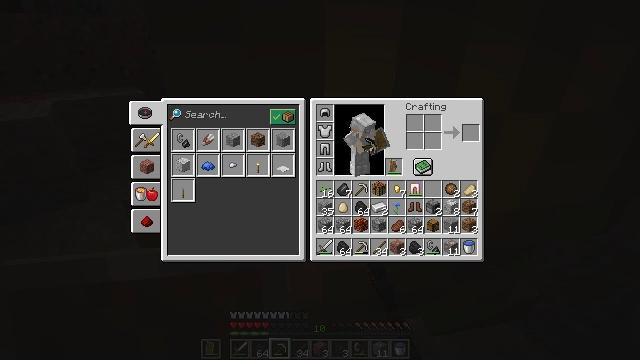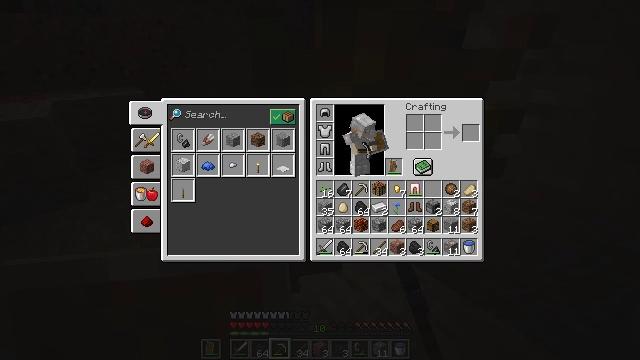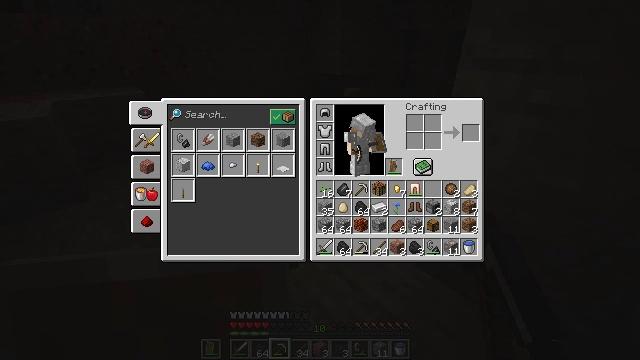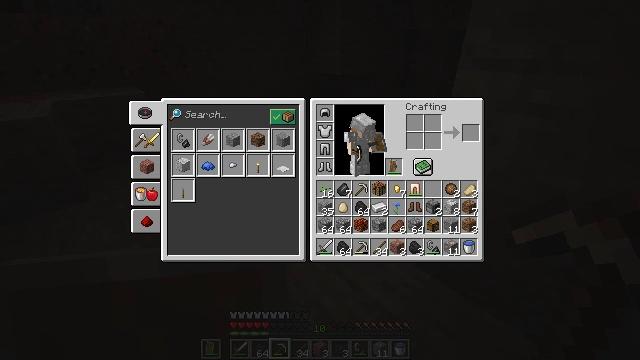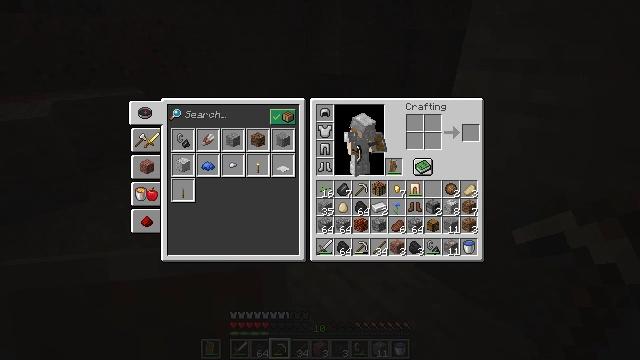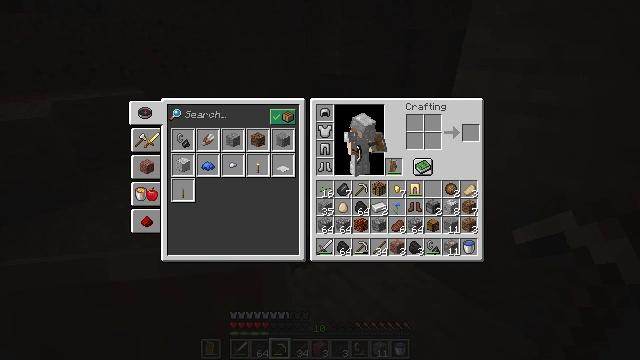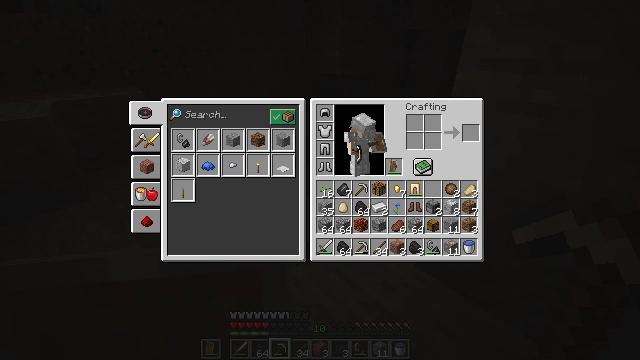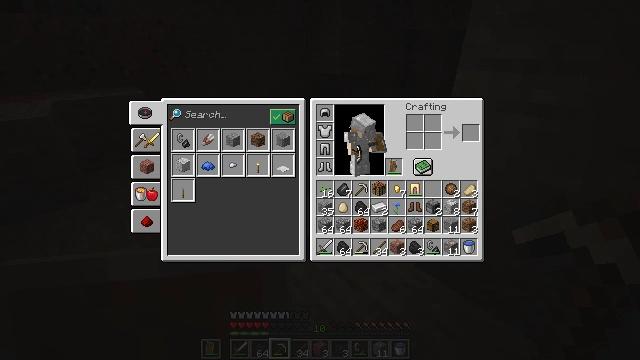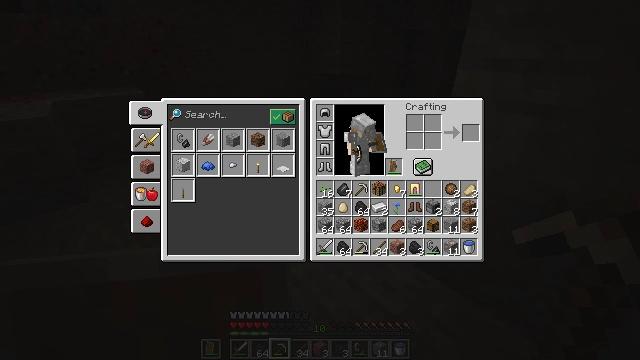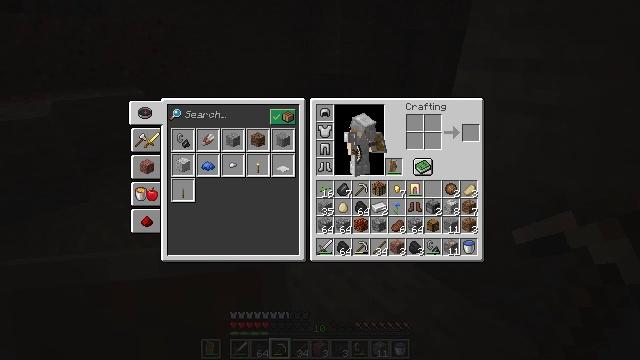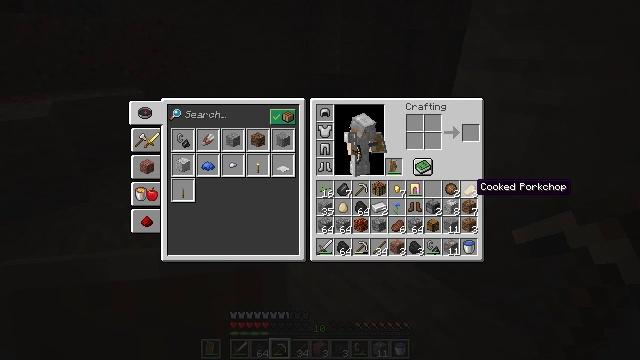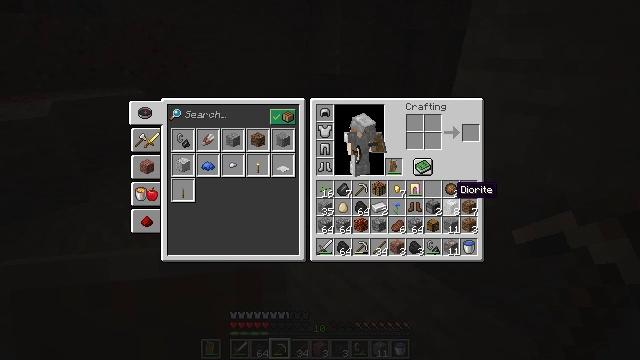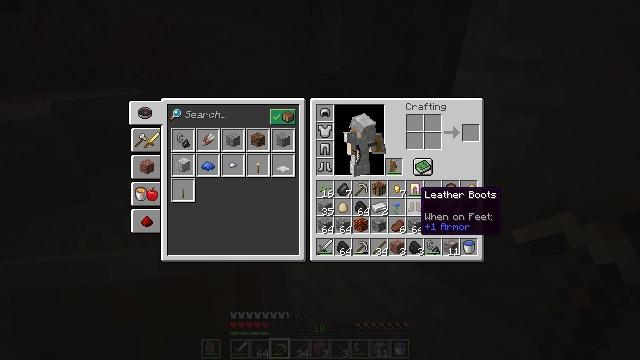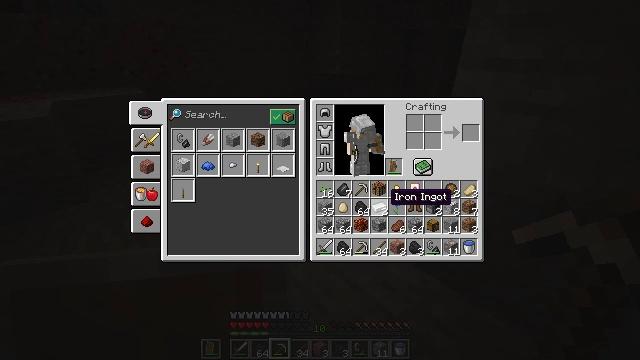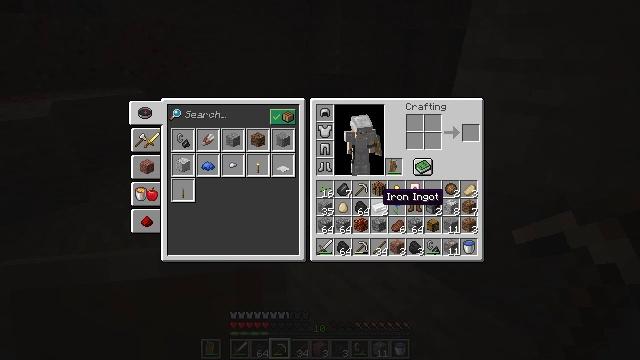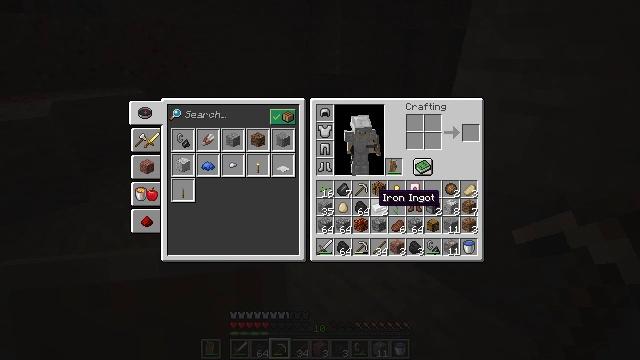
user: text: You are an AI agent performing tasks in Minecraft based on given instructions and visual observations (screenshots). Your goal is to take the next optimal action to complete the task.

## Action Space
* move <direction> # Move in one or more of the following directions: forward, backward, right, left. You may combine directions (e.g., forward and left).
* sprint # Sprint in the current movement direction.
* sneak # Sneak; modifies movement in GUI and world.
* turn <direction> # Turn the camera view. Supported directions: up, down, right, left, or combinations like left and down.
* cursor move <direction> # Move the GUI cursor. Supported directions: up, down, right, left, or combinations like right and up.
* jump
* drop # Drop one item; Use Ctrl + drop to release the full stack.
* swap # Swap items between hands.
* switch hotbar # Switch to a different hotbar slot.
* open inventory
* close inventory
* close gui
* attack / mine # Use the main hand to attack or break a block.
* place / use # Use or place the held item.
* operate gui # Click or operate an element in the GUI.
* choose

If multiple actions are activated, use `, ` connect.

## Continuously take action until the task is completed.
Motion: motion action
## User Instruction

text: Remove an egg from the inventory.
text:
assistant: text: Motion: turn right
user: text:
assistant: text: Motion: turn right
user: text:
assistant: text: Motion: no_op
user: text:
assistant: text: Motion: no_op
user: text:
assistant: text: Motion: no_op
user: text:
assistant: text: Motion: no_op
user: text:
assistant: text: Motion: turn left
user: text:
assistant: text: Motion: turn left
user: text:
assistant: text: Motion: turn left
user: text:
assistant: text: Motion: turn left
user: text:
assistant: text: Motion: turn left
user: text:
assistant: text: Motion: turn left
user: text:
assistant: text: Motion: turn left
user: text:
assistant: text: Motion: turn left
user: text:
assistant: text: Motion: no_op
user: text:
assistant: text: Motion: turn left
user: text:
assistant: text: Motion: turn left
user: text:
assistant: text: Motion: no_op
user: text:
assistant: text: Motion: no_op
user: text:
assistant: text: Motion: no_op
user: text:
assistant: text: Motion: no_op
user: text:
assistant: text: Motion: no_op
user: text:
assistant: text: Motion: no_op
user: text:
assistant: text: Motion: no_op
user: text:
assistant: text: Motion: no_op
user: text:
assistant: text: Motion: no_op
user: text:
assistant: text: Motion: no_op
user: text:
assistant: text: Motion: no_op
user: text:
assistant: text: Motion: attack / mine
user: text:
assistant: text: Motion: attack / mine